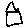
Label: house